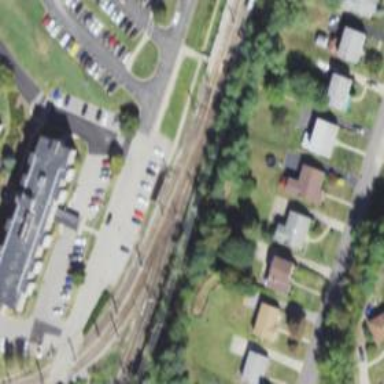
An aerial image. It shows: Railway crossing.